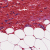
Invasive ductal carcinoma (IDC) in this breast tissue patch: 0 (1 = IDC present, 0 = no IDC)